Question: A website I've made has a few problems... On one of the pages, wherever there's an apostrophe (''') or a dash ('-'), the symbol gets replaced with a weird black diamond with a question mark in the center of it
Here's what I mean

It seems this is happening all over the site wherever these symbols appear. I've never seen this before, can anyone explain it to me?
Suggestions on how to fix it would also be greatly appreciated.
See <URL> for a clear look at the problem.
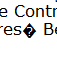
Answer: It's an encoding problem. You have to set the correct encoding in the HTML head via meta tag:
'''
<meta http-equiv="Content-Type" content="text/html; charset=ISO-8859-1">
'''
Replace "ISO-8859-1" with whatever your encoding is (e.g. 'UTF-8'). You must find out what encoding your HTML files are. If you're on an Unix system, just type 'file file.html' and it should show you the encoding. If this is not possible, you should be able to find out somewhere what encoding your editor produces.